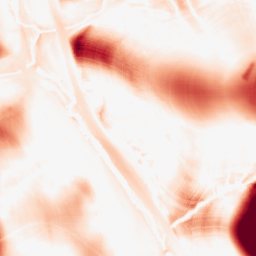
Category: morphological
Decomposition family: morphological
Decomposition parameters: operation: opening
size: 50
Upsampling method: sinc_hamming
Upsampling parameters: scale: 4
kernel_size: 8
Upsampling scale: 4